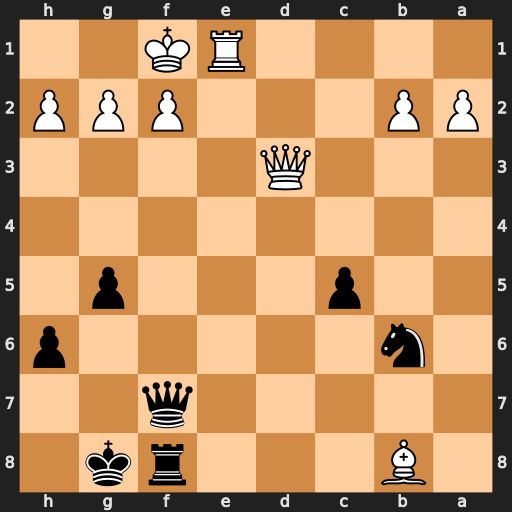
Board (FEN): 1B3rk1/5q2/1n5p/2p3p1/8/3Q4/PP3PPP/4RK2
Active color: b
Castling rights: -
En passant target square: -
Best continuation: Qxf2#